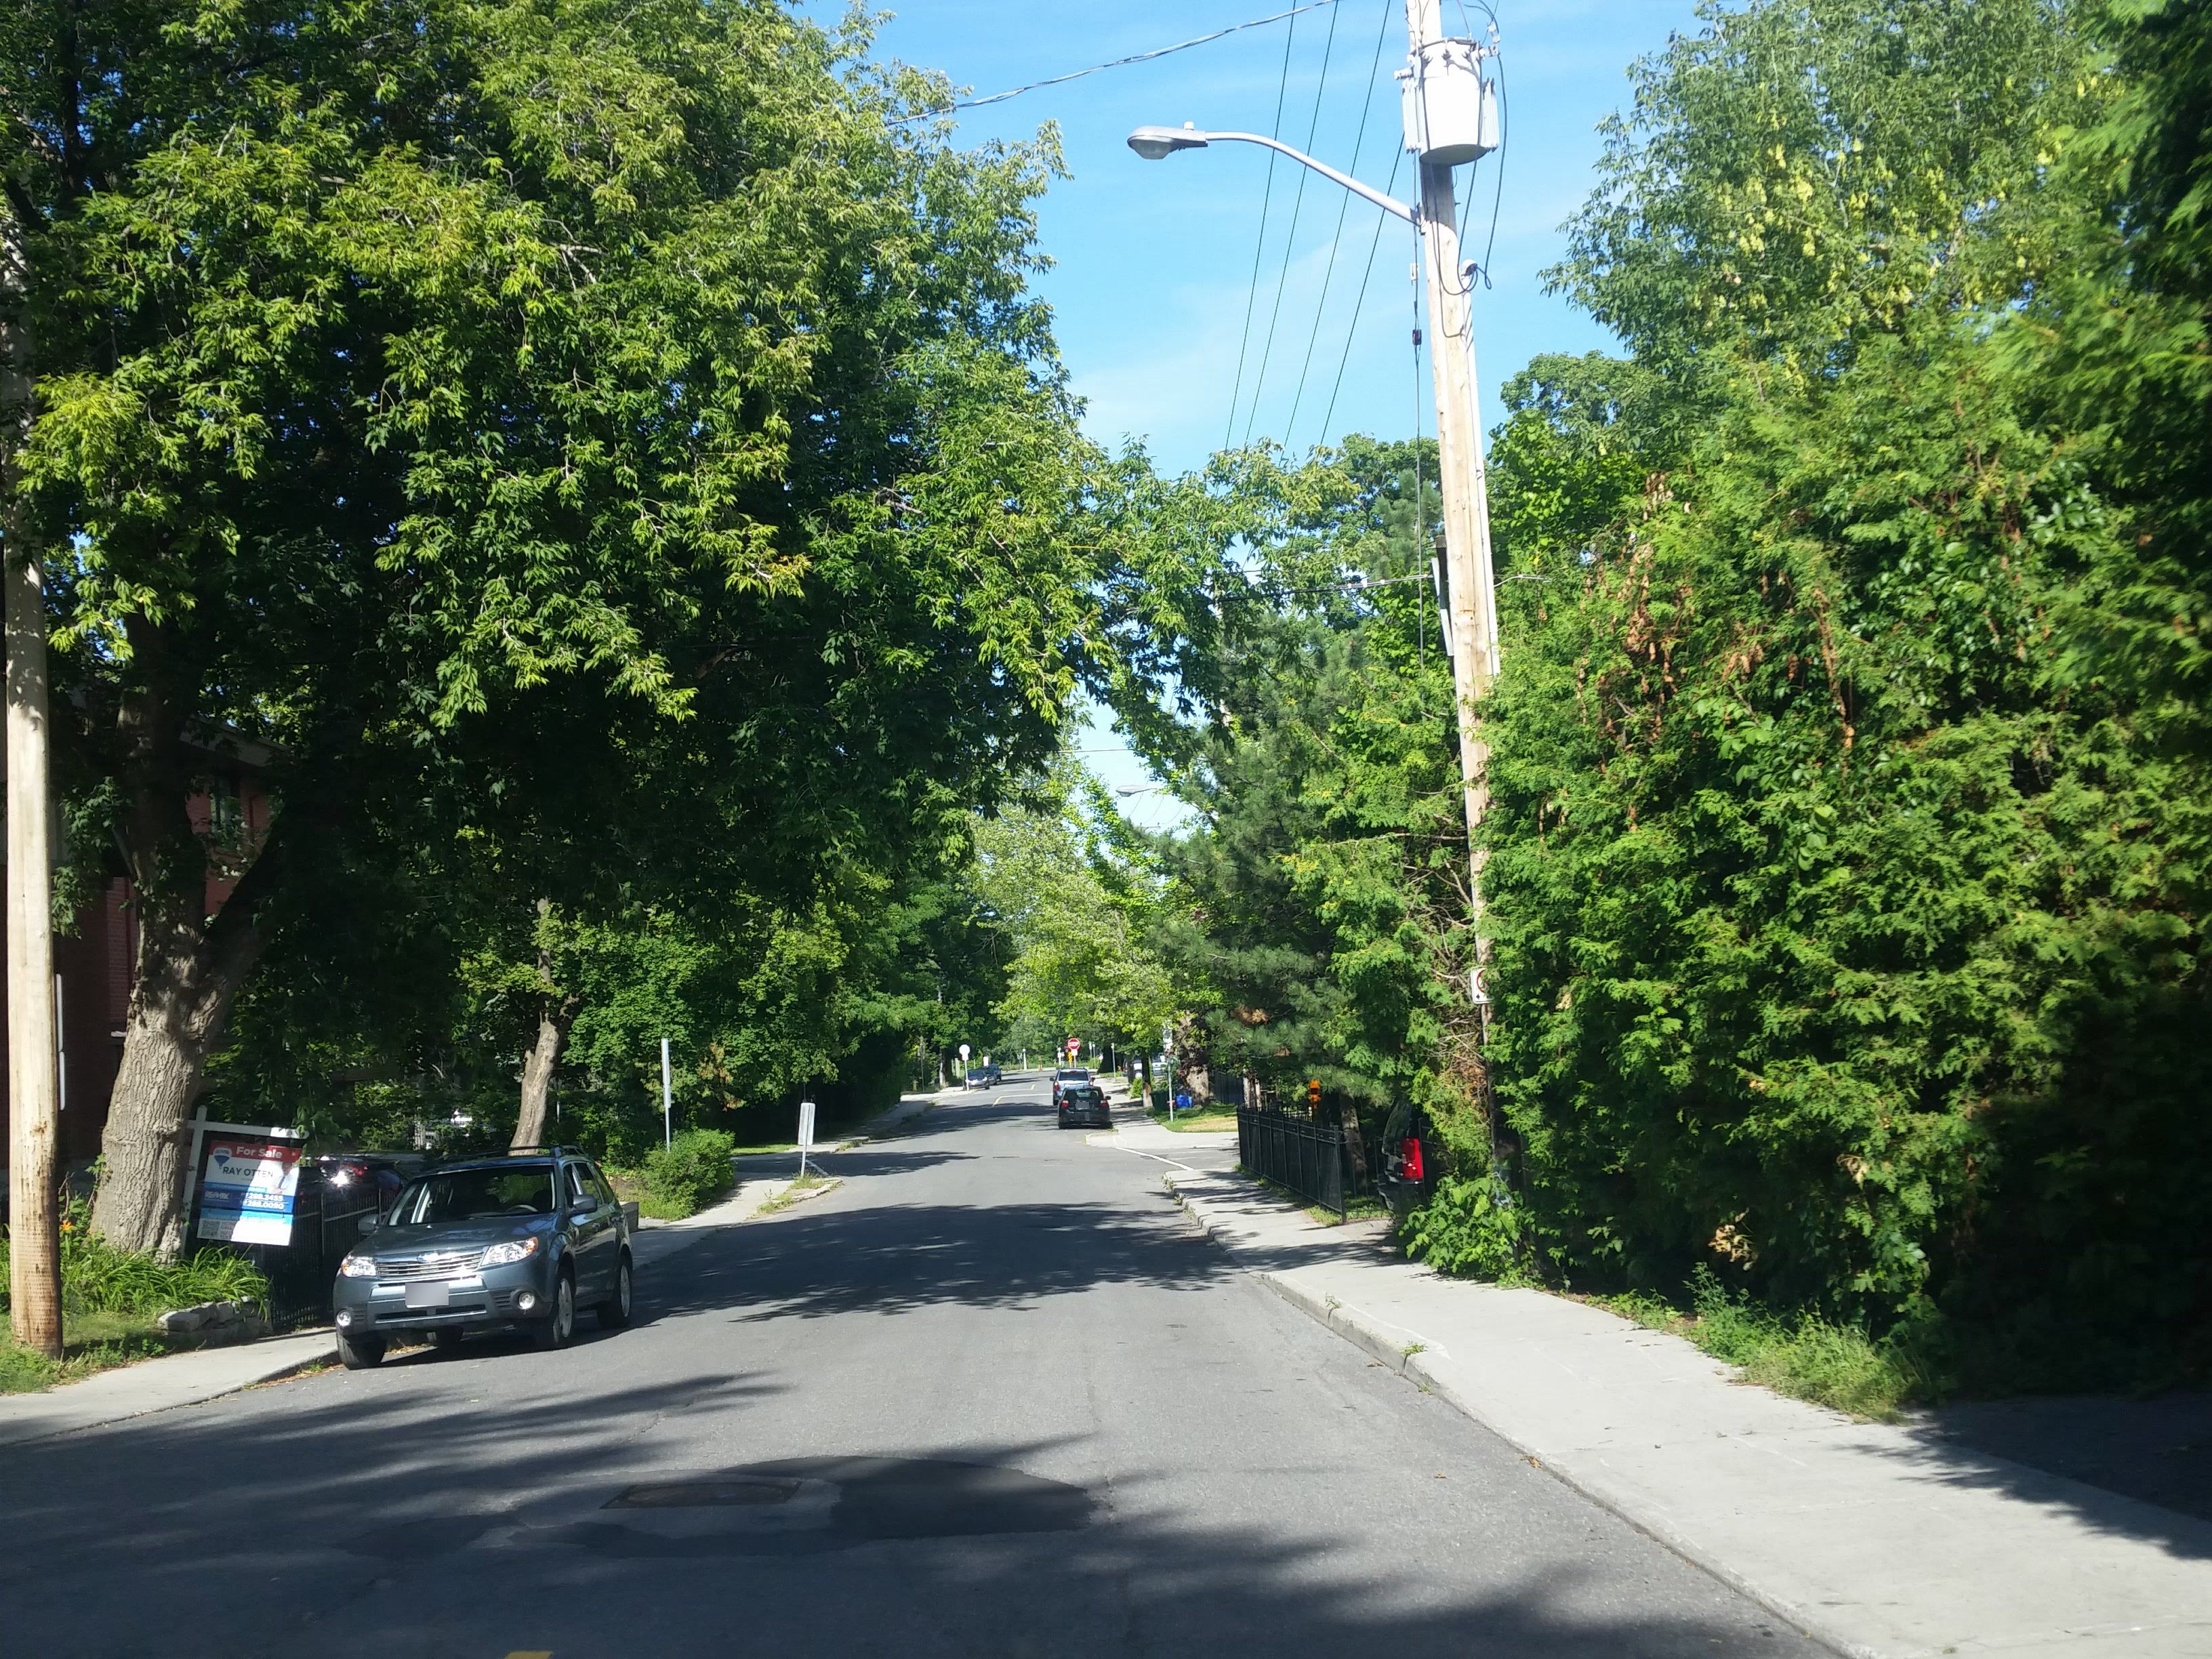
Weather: clear
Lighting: day
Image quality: good
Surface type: driving surface
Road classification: footway
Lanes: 2
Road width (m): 1.5
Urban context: urban centre
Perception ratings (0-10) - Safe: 5.3, Lively: 6.98, Beautiful: 8.75, Boring: 5.55, Depressing: 3.54, Wealthy: 3.86